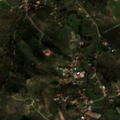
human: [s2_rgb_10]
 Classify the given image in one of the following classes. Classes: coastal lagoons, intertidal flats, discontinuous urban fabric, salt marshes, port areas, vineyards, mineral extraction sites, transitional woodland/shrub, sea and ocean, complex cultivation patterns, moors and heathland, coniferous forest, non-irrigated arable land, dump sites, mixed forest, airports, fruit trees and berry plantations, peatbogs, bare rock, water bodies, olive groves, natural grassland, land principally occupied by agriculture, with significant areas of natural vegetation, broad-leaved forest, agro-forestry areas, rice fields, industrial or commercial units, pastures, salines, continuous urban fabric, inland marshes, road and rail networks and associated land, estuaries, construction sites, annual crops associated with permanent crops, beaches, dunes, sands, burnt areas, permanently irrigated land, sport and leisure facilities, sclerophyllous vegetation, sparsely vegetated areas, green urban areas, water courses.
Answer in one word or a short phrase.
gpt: discontinuous urban fabric, vineyards, complex cultivation patterns